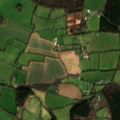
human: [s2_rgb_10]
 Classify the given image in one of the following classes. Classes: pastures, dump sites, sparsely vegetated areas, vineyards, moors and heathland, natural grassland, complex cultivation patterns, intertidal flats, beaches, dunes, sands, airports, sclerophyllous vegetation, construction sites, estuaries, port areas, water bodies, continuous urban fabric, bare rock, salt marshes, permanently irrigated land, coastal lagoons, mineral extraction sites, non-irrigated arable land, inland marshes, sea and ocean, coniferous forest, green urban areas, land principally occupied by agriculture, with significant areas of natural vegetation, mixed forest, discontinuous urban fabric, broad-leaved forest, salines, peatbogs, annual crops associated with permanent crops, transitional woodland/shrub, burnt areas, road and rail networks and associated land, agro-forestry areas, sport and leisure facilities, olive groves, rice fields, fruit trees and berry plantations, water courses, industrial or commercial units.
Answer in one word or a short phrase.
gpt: pastures, coniferous forest, mixed forest